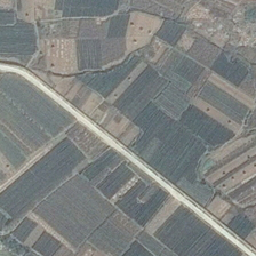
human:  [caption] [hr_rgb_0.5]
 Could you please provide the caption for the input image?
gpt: The road is in many parts of the farmland of different green depths.

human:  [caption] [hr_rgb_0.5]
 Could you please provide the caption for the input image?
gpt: There are many different depths in the green field on one night.

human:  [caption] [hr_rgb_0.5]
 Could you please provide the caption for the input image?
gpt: One road is in many different green depths of farmland.

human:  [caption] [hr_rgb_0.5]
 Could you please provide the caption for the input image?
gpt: a road is in many pieces of agricultural land at different depths of green.

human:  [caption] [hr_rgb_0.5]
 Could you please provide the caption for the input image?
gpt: A road lies in many pieces of agricultural land in different green depths.